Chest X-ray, AP view. Patient: 38 years old, sex M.
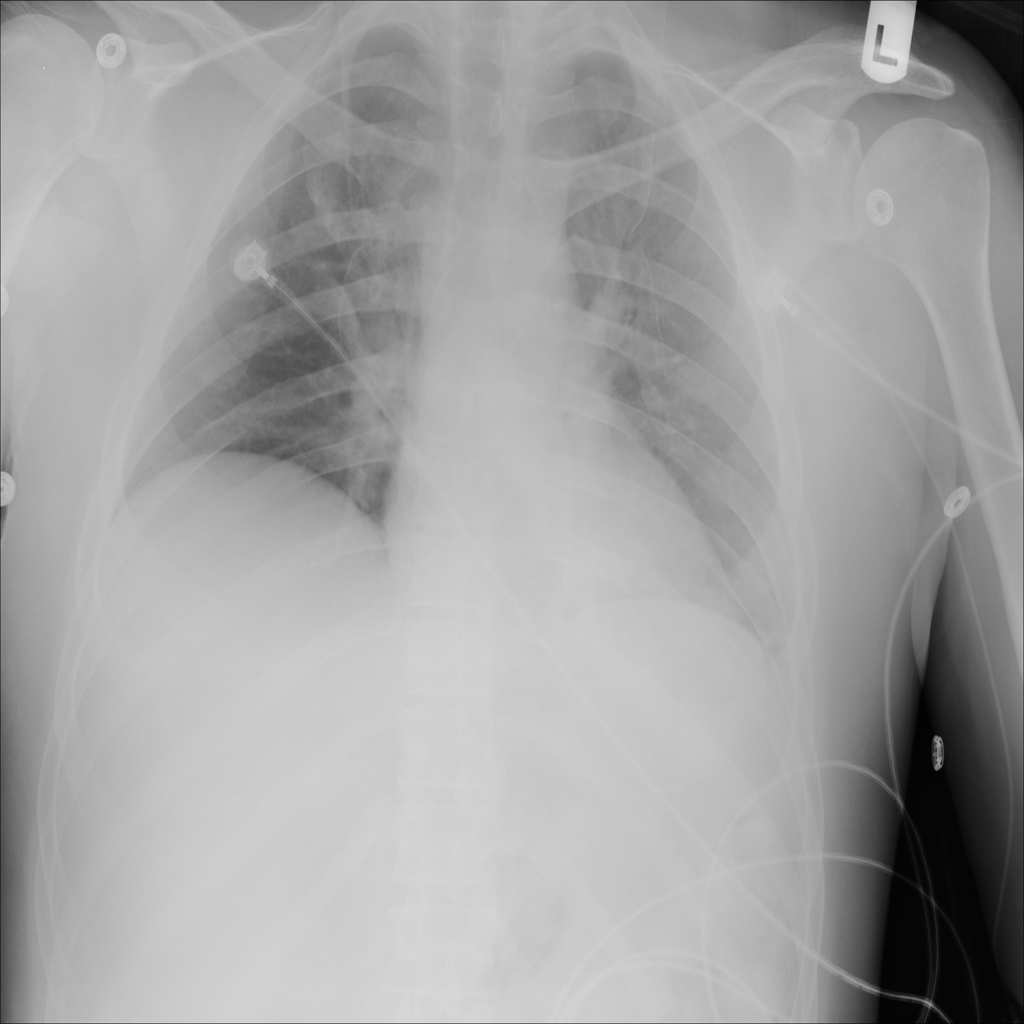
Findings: No Finding